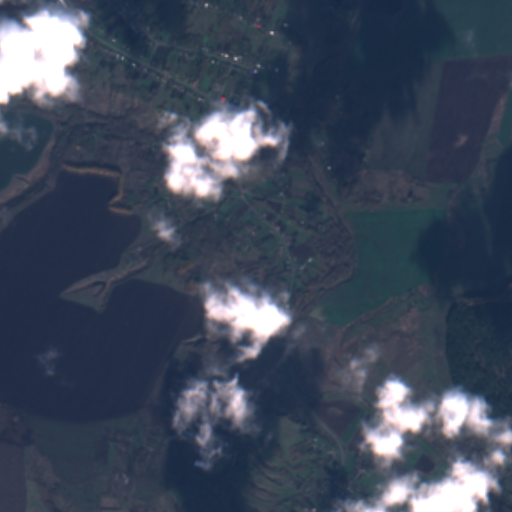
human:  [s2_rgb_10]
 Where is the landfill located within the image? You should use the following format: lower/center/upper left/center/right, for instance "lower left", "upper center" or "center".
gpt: The landfill is located in the upper left of the image.
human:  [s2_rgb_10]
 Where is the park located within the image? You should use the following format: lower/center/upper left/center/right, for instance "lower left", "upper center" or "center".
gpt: The park is located in the center left of the image.
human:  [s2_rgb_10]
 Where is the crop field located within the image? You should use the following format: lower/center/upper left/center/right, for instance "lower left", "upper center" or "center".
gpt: There is no crop field in the image.